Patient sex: M
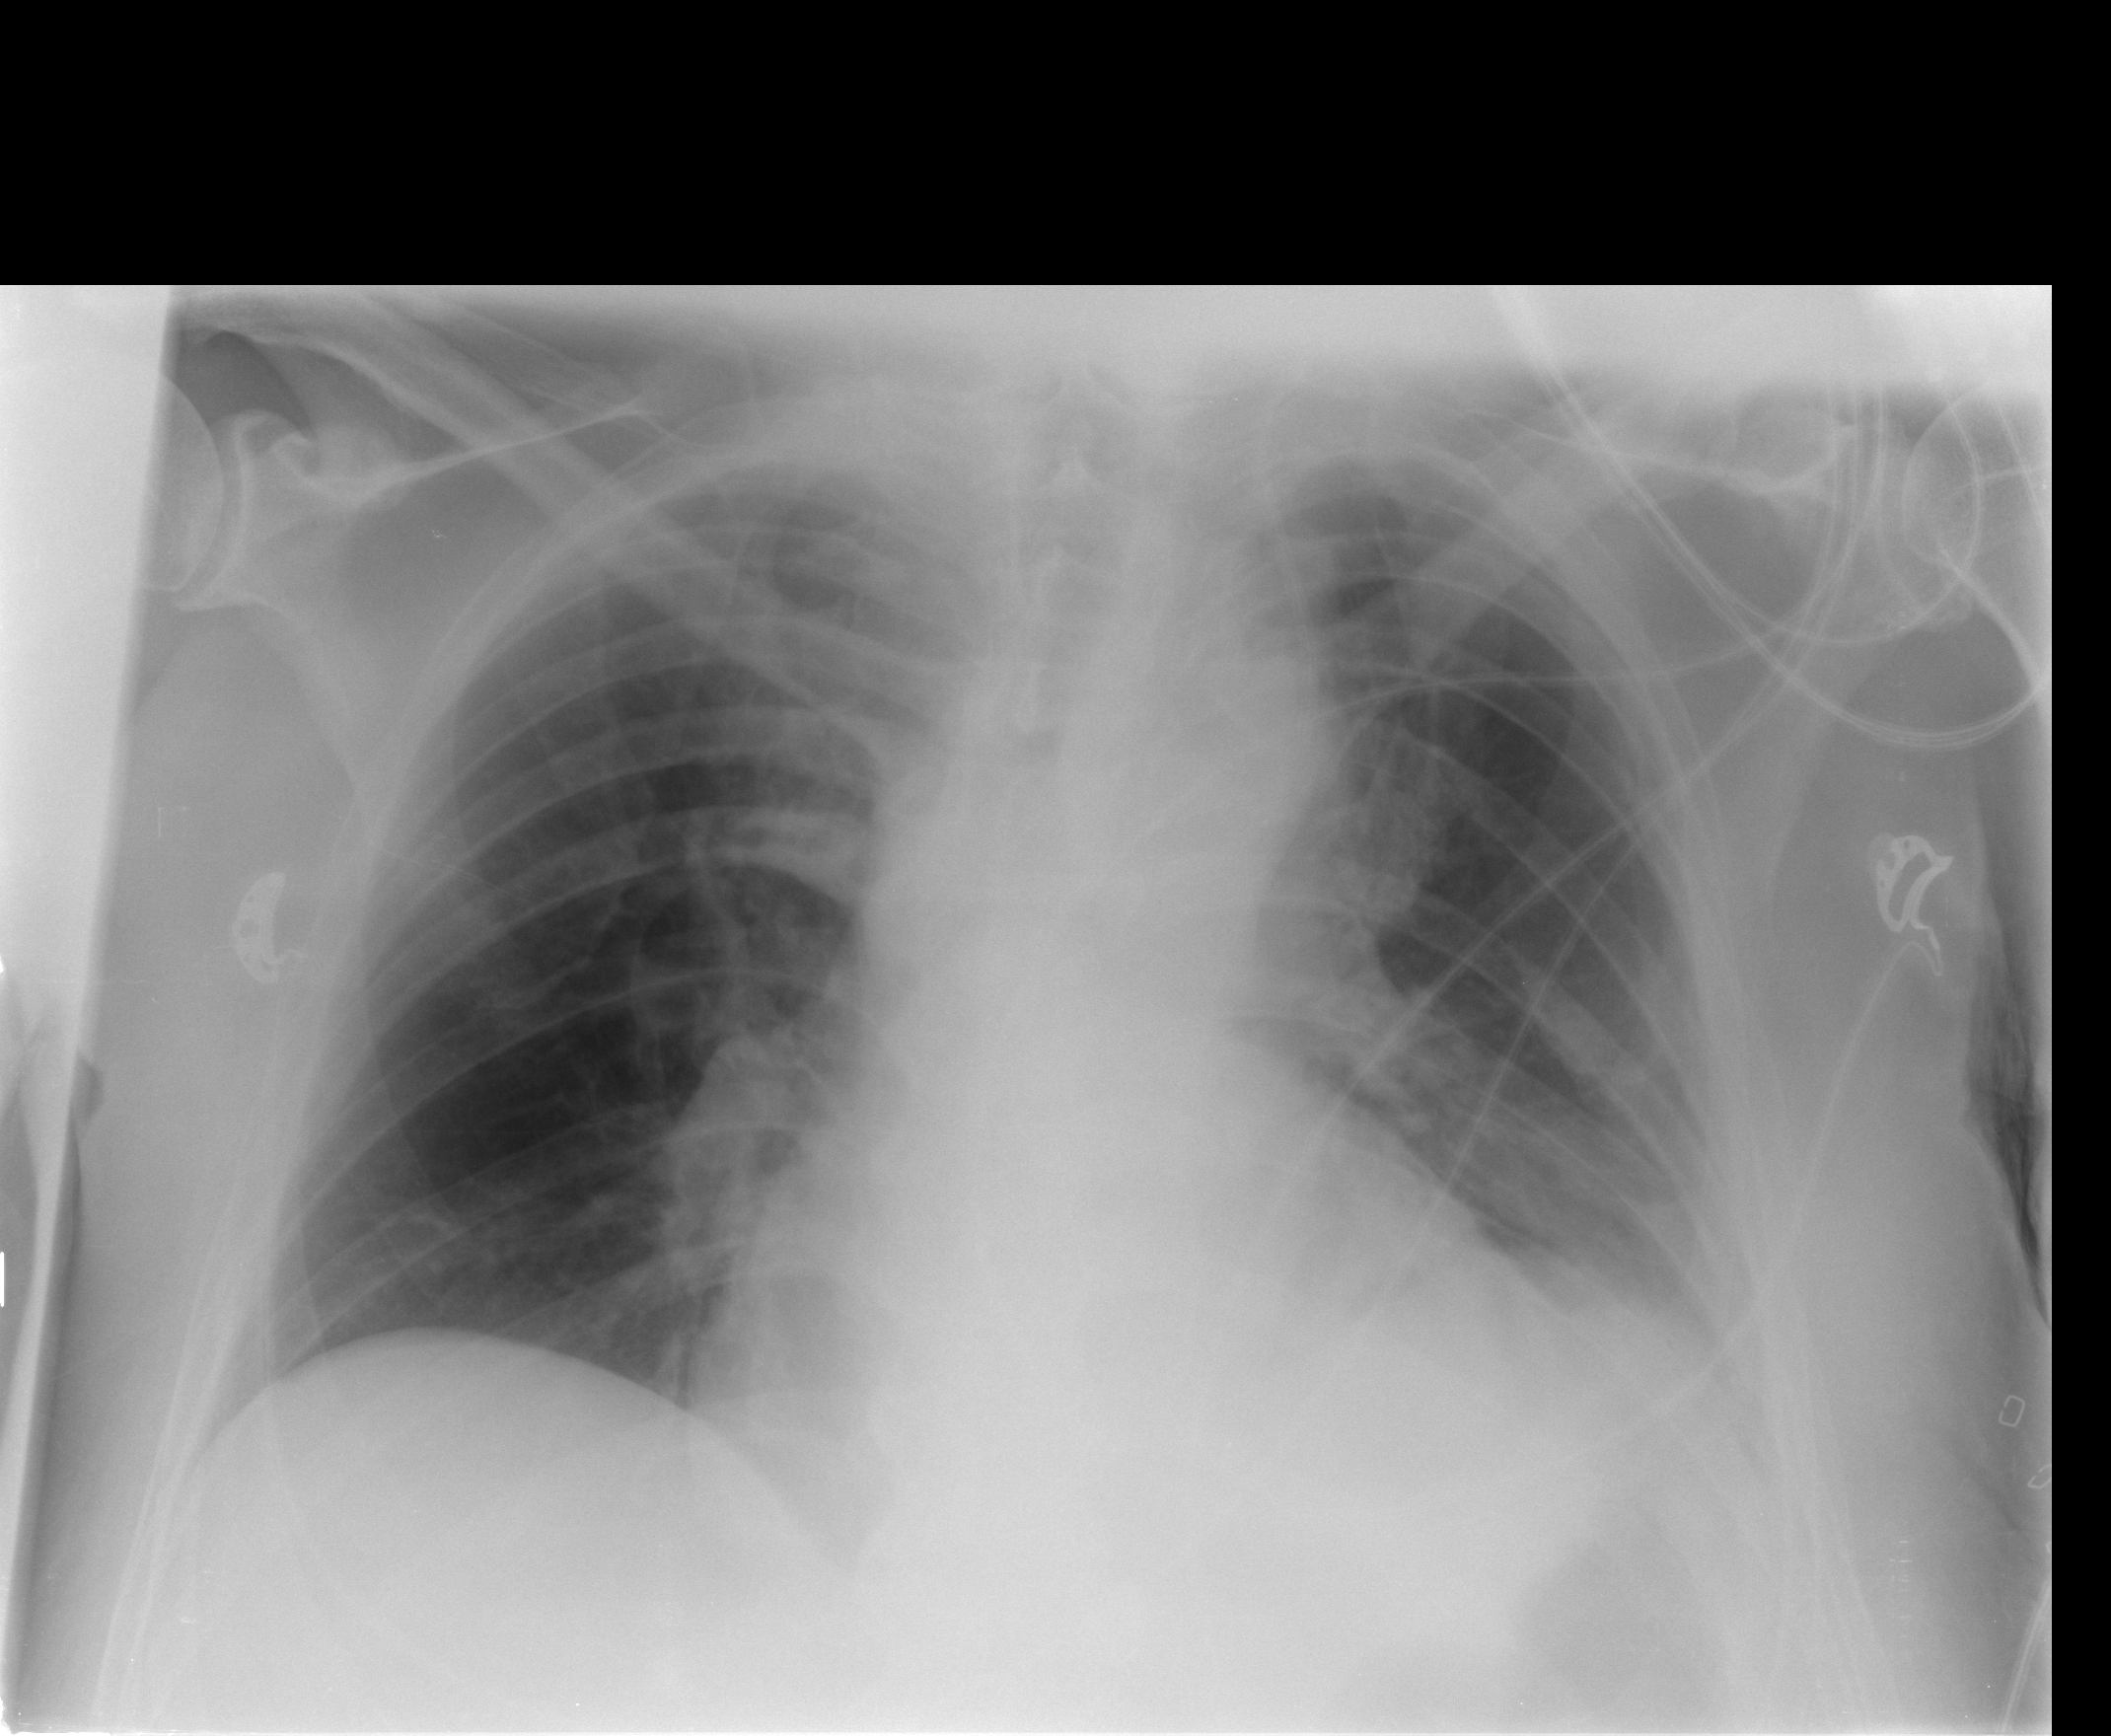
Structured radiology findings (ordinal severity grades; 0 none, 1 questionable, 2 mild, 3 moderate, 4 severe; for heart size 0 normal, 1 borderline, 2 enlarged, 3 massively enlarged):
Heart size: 2
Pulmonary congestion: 0
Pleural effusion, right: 0
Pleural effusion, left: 2
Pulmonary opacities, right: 0
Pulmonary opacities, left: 1
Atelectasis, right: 0
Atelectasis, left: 2